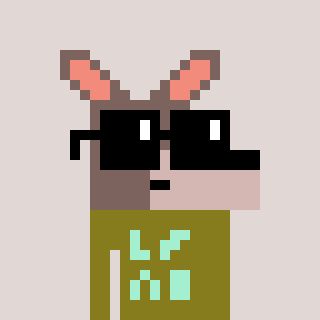
a pixel art character with square black sunglasses, a kangaroo-shaped head and a gunk-colored body on a warm background